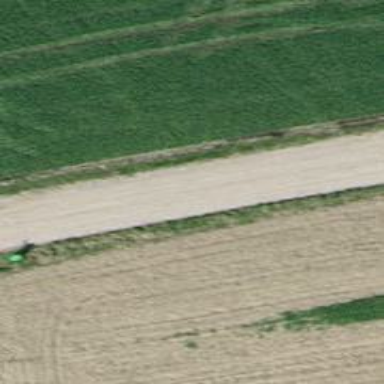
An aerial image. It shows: Well-maintained track road of grade 1.